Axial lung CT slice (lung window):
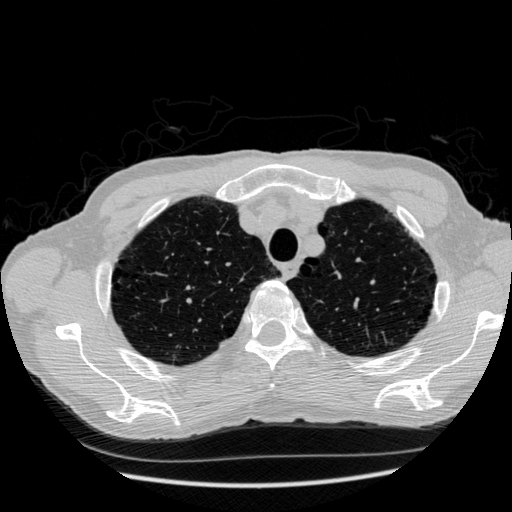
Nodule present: no